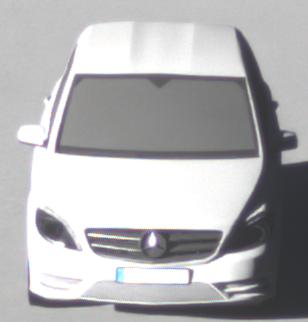
Make: Mercedes-Benz
Model: B 180 BlueEFFICIENCY
Detailed model: B-Class (246)
Model produced from: 2011/11
Model produced until: 2012/10
Doors: 5
Color: white
Road condition: dry road
Daytime: sunrise or sunset
Contrast: medium contrast